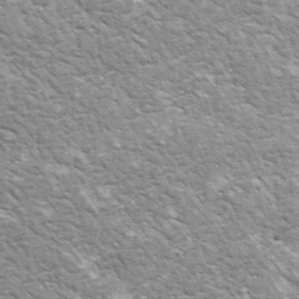
Label: frost